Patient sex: M
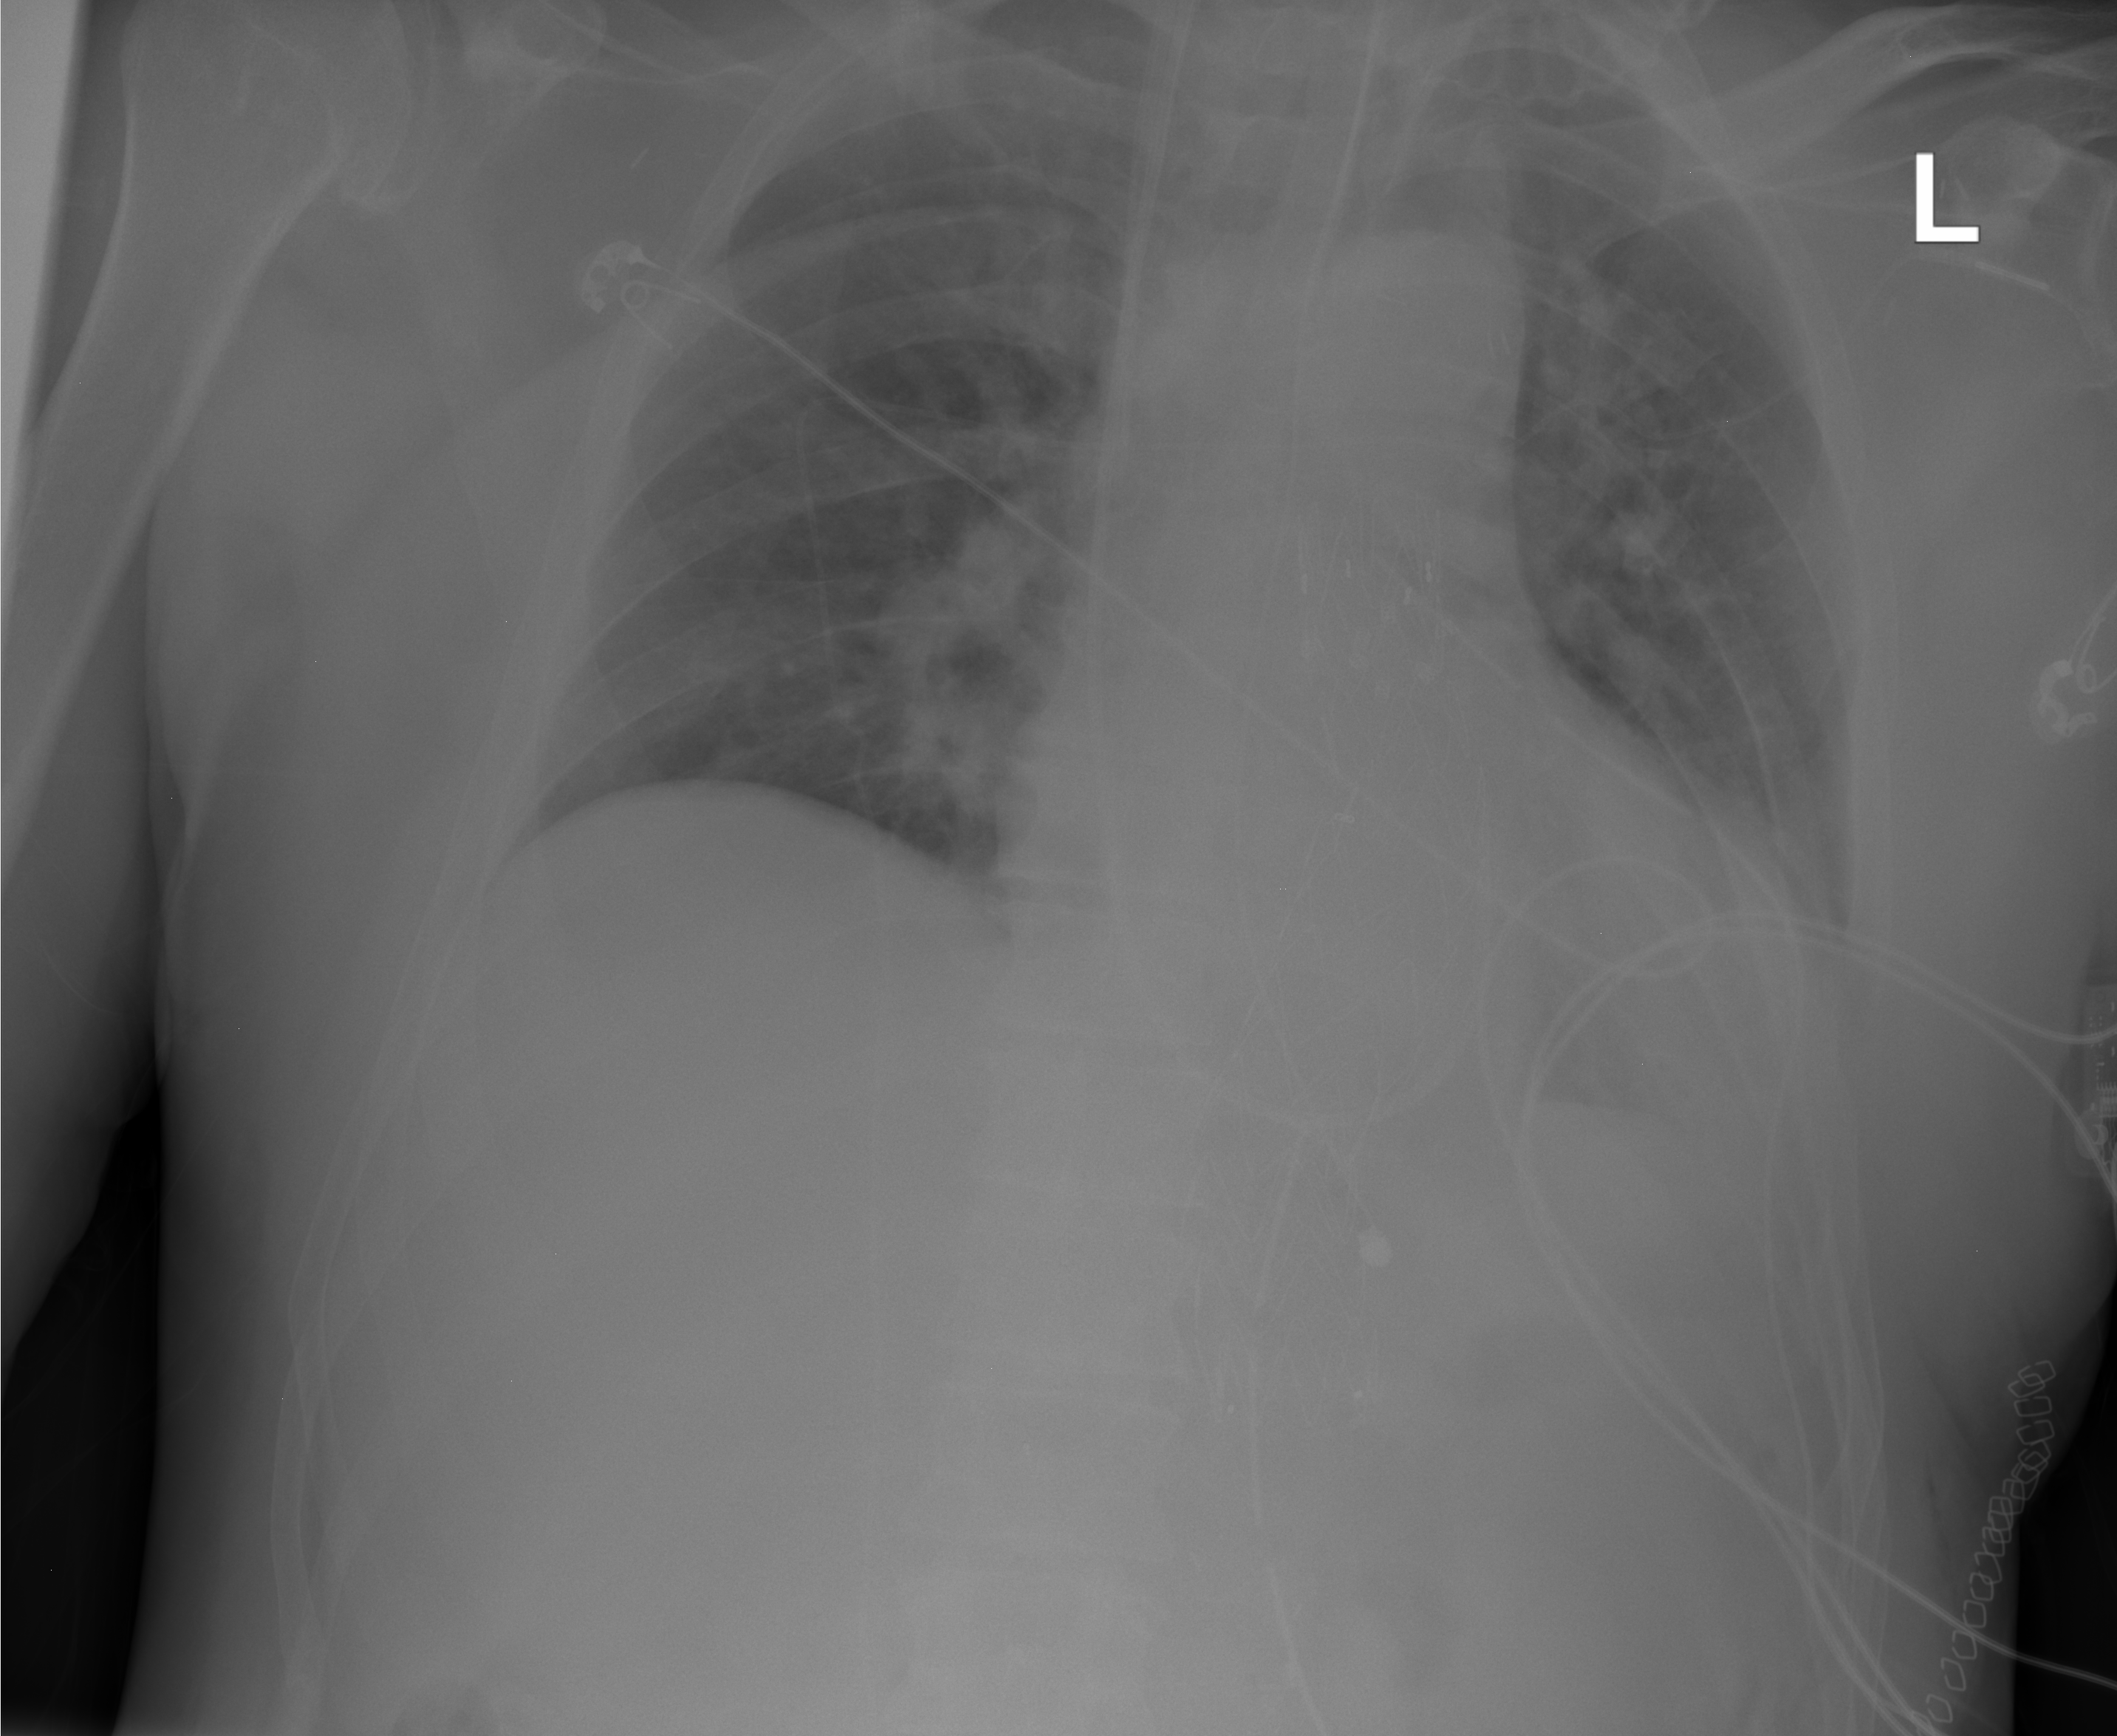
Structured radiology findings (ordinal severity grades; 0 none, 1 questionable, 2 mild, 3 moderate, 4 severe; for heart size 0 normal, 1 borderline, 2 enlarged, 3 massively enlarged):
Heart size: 2
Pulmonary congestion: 0
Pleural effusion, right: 0
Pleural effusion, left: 2
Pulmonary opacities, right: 0
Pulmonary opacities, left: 0
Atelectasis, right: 0
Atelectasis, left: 2